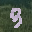
Label: 3